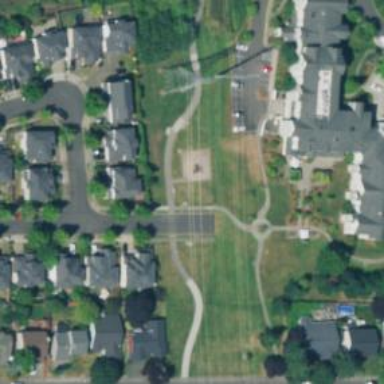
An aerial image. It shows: Crossing on path.